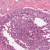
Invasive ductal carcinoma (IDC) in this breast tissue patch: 0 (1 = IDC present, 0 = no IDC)